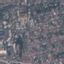
Label: Residential